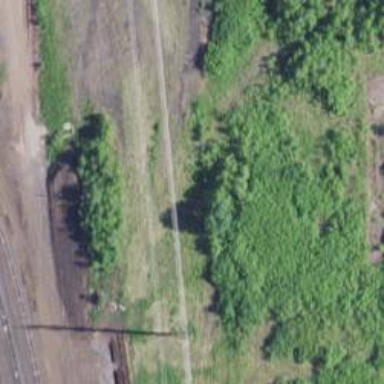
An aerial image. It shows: Abandoned railway.